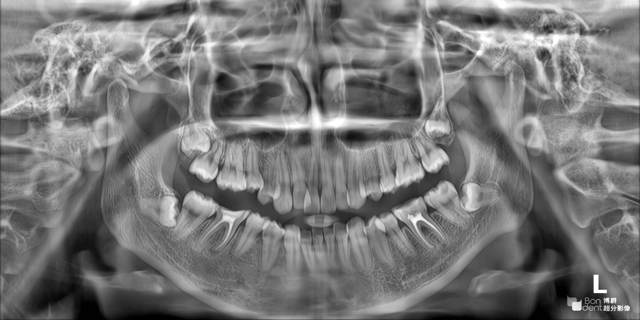
adult